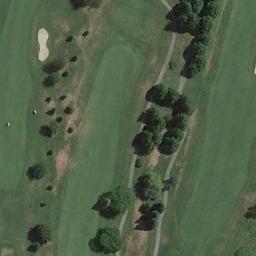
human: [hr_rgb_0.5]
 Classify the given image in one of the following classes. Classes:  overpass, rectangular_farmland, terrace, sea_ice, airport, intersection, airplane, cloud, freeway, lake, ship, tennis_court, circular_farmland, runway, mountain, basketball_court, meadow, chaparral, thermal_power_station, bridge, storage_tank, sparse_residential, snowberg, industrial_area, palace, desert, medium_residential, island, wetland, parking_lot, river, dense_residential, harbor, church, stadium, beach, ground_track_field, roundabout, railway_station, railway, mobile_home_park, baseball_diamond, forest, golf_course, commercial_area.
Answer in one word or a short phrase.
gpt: golf_course